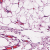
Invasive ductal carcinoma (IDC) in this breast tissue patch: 0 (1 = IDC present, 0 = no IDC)